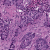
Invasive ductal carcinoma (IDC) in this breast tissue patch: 1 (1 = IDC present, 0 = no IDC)